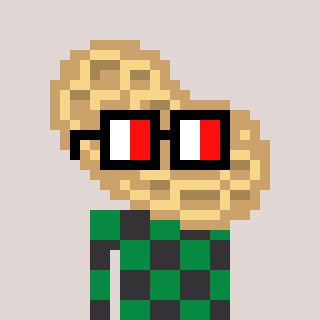
a pixel art character with square glasses with black frames and red eyes, a peanut-shaped head and a grayscale-colored body on a warm background